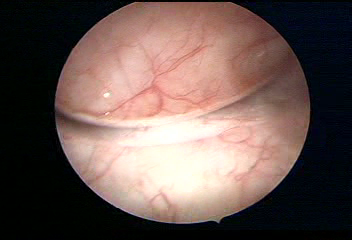
Modality: WLC
Class: Foreign bodies
Subclass: AirBubble
Bladder cancer association: No
Annotated structures: Air bubble